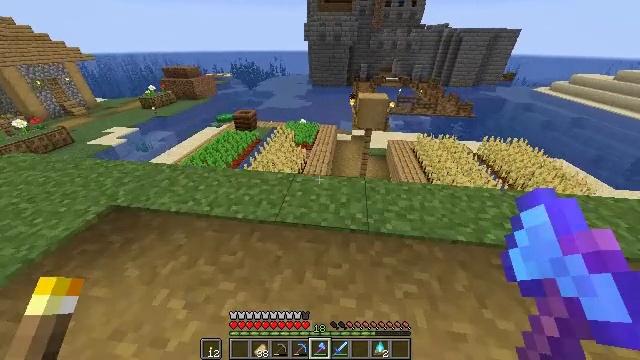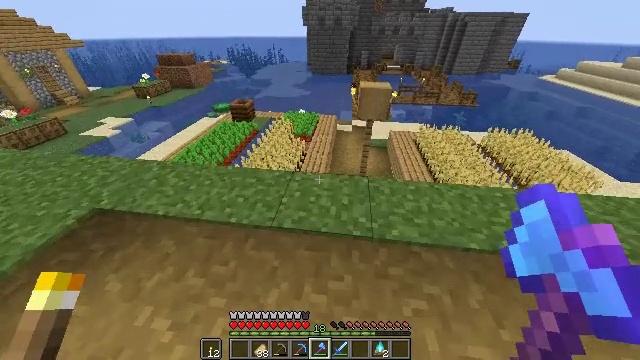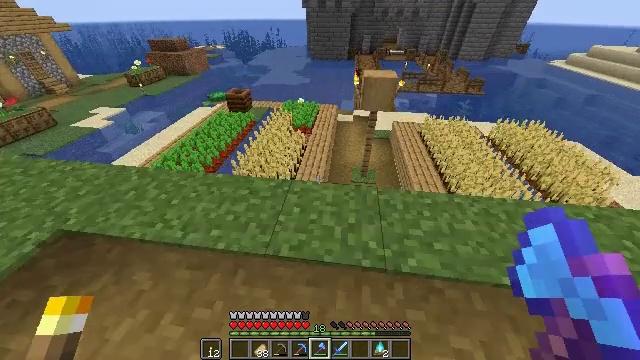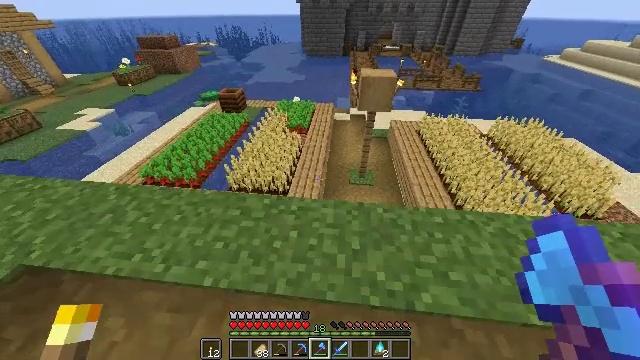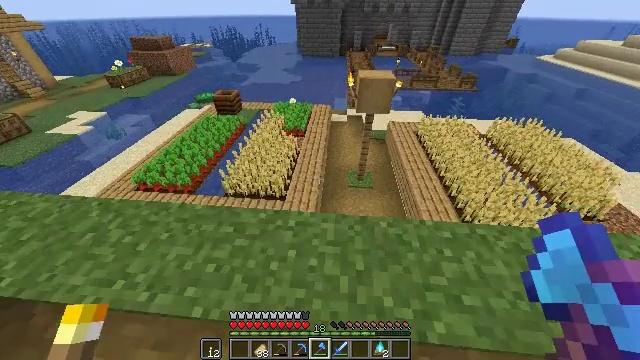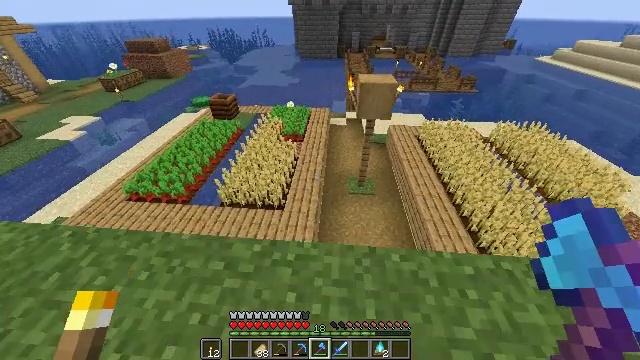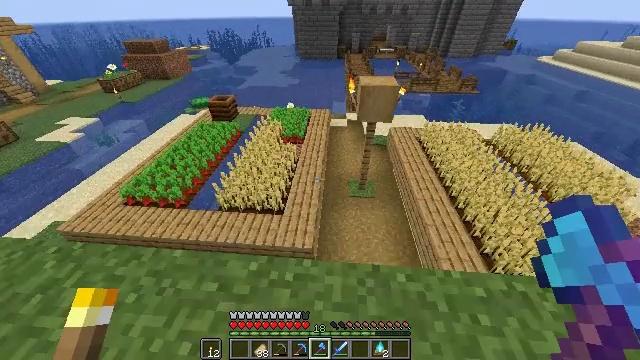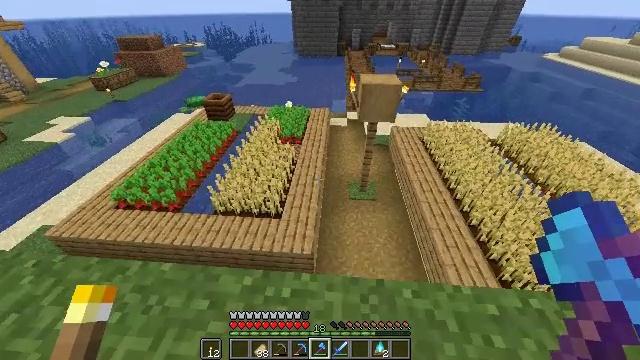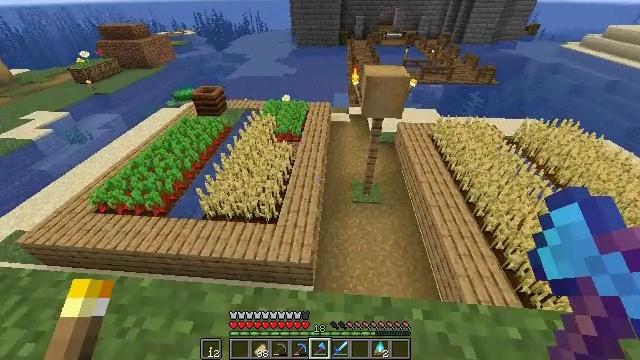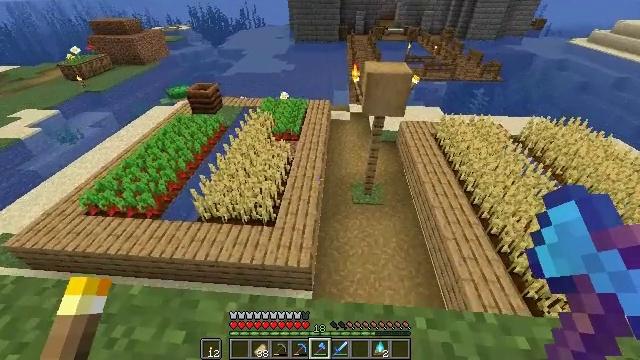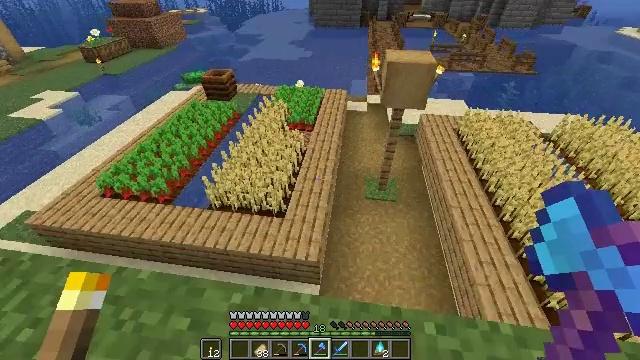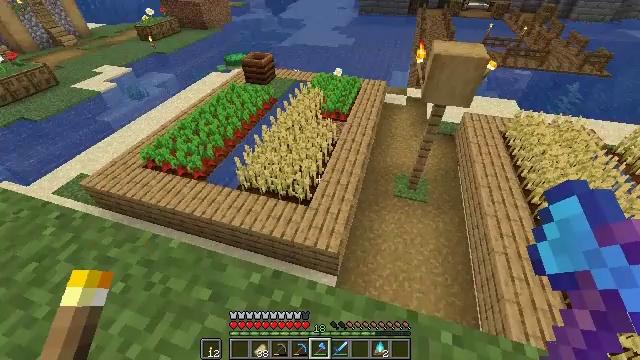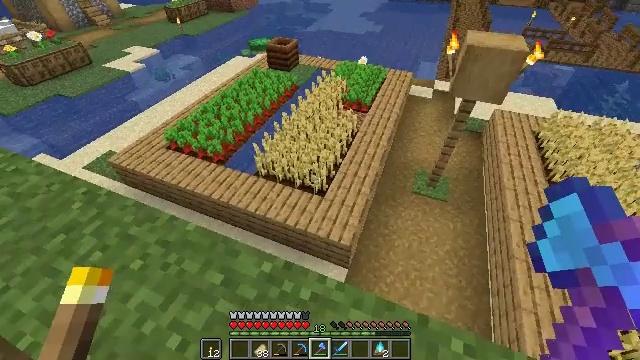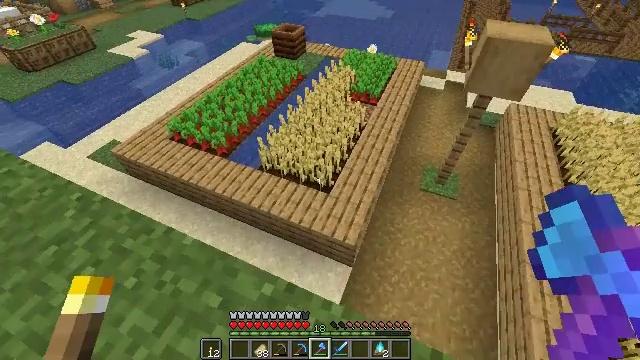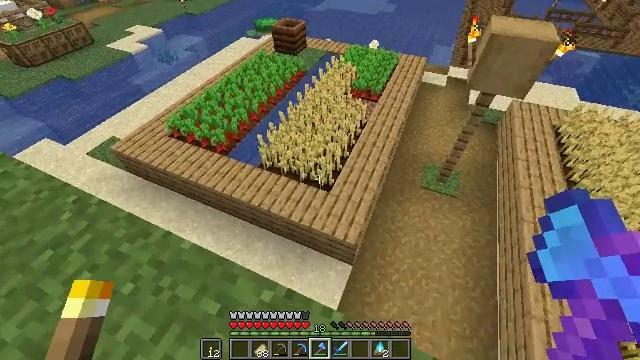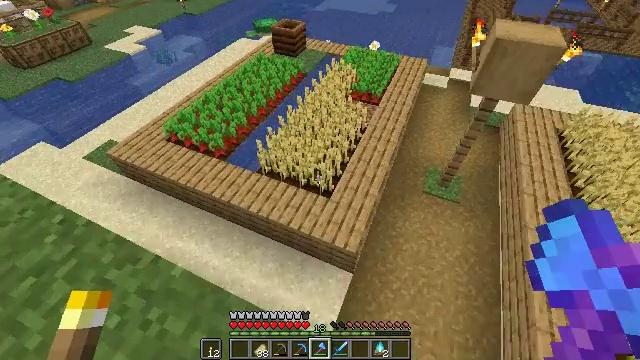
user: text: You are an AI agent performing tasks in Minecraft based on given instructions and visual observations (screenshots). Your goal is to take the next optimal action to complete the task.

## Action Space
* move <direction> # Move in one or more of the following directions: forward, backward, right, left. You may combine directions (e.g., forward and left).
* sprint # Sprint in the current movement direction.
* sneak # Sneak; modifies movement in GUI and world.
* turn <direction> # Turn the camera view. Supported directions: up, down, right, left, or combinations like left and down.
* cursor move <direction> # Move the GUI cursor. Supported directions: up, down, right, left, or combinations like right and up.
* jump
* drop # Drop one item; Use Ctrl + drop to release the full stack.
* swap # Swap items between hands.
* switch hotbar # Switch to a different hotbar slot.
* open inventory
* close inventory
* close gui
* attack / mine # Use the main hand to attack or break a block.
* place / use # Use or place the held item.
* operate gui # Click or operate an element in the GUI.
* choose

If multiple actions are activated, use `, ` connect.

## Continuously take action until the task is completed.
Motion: motion action
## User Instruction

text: Gather wheat by left-clicking on it.
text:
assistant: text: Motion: move forward, turn down
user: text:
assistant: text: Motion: move forward, turn down
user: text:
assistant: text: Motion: move forward, turn right
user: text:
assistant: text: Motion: move forward
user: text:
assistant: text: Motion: move forward
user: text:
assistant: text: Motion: no_op
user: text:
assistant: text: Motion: no_op
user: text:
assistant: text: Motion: no_op
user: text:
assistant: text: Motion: no_op
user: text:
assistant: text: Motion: turn left and down
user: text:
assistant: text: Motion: turn left and down
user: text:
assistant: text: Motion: move forward, turn left and down
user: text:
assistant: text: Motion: move forward, turn left and down
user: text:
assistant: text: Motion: move forward
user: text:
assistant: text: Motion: move forward
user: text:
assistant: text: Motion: move forward
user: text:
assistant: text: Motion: move forward
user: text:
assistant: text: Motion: move forward, turn right
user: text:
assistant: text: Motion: move forward, turn right
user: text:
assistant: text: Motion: move forward, turn right
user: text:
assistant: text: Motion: move forward, turn right
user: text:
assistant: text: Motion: move forward
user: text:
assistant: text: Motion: move forward
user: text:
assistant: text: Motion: move forward
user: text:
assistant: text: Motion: move forward, turn up
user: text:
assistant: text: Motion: move forward, turn left and up
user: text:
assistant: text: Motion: turn left and up
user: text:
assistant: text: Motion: turn up
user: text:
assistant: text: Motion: no_op
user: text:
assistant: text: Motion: no_op